A spectrogram of one vibration snapshot from a rotating bearing is shown (time on one axis, frequency on the other). Based on the visible evidence, which condition applies: normal, inner_race, outer_race, ball?
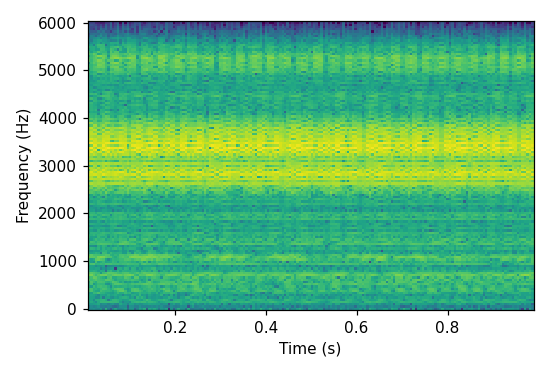
Answer: outer_race